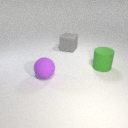
large purple rubber sphere in front of large green rubber cylinder